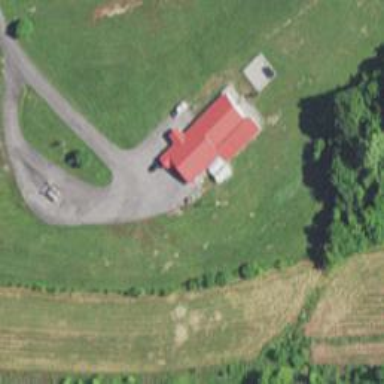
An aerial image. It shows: Animal shelter.